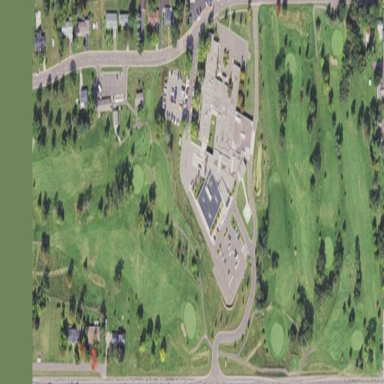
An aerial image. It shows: Golf course surrounded by greenery.